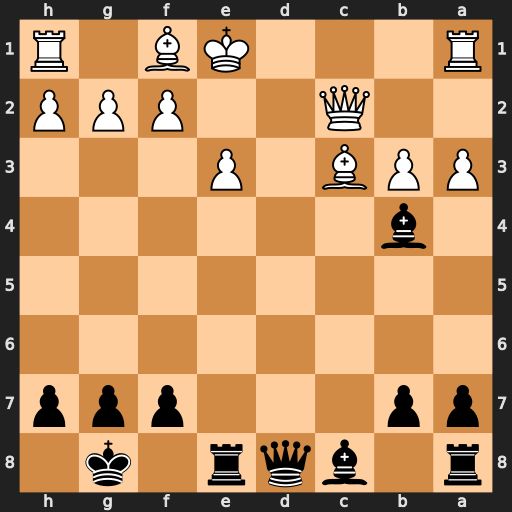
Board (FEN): r1bqr1k1/pp3ppp/8/8/1b6/PPB1P3/2Q2PPP/R3KB1R
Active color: b
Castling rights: KQ
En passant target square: -
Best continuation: Bf5 Qc1 Bxc3+